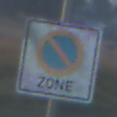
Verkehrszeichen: BeginnEingeschraenktesHalteverbotZone
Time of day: Dawn
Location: Outdoor (Nature)
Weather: Clear
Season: NotSpecified
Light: Natural